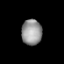
Tissue: prostate
Cell type: Epithelial cells
Senescence score: 0.3336
Nuclear area (px): 506
Mean DAPI intensity: 151.014